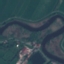
Land use / land cover: River